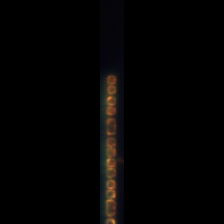
Taxon: Skeletonema
Group: Diatoms